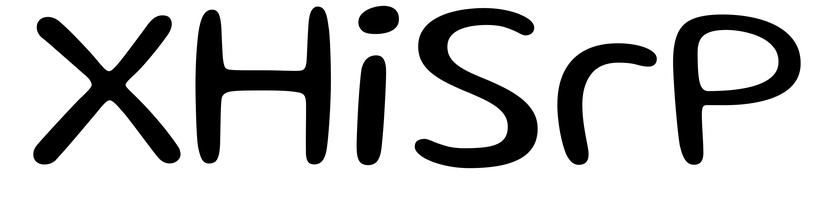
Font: Gluten_Light